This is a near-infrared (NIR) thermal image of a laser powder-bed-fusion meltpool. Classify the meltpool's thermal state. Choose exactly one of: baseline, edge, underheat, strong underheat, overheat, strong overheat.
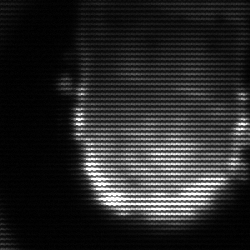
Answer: baseline